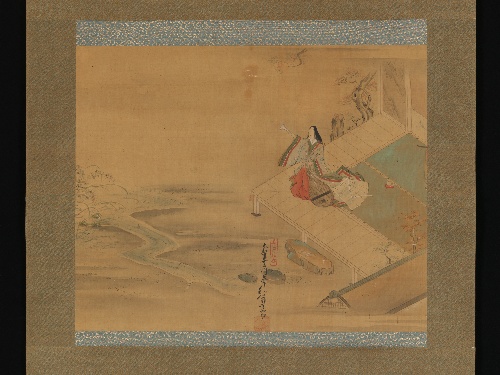
Title: 菱川和翁筆　大君 「橋姫」『源氏物語』|Princess Ogimi from the "Bridge Maiden" (Hashihime)  chapter from The Tale of Genji (Genji Monogatari)
Artist: Hishikawa Waō
Artist bio: Japanese, active early 18th century
Date: early 18th century
Object type: Hanging scroll
Classification: Paintings
Medium: Hanging scroll; ink, color and gold on silk
Culture: Japan
Period: Edo period (1615–1868)
Dimensions: Image: 14 5/8 × 17 15/16 in. (37.1 × 45.6 cm)
Overall with mounting: 49 1/2 × 22 7/8 in. (125.8 × 58.1 cm)
Overall with knobs: 49 1/2 × 24 15/16 in. (125.8 × 63.3 cm)
Department: Asian Art
Credit line: Mary Griggs Burke Collection, Gift of the Mary and Jackson Burke Foundation, 2015
Accession year: 2015
Repository: Metropolitan Museum of Art, New York, NY
Tags: Bridges|Princesses|Women